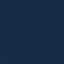
Label: SeaLake